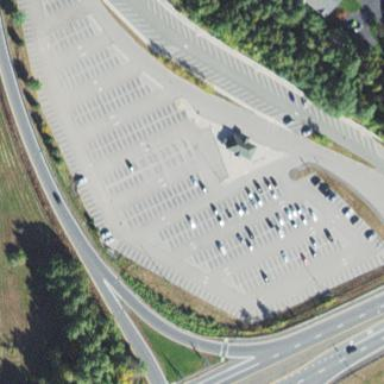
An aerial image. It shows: Parking area with shelter and bicycle parking stands. It is park and ride facility for buses.